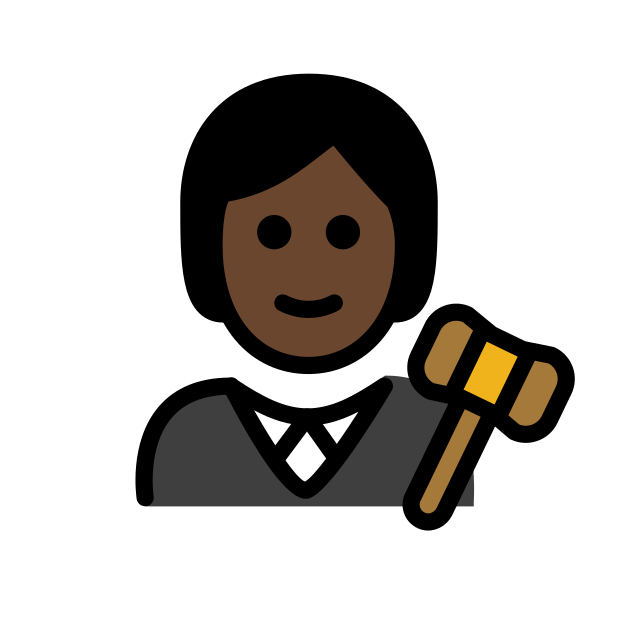
judge: dark skin tone